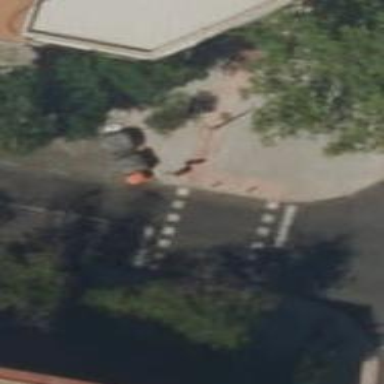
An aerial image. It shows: Road crossing with traffic signals.